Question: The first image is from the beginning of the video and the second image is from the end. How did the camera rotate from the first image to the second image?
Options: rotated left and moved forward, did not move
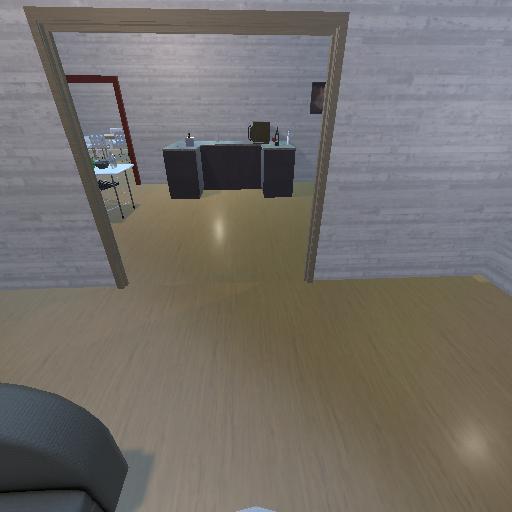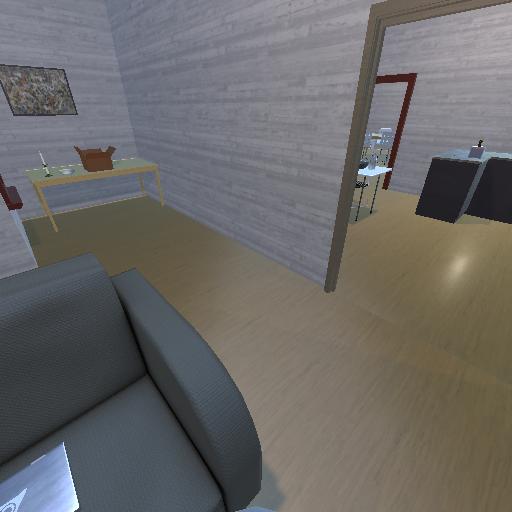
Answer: rotated left and moved forward